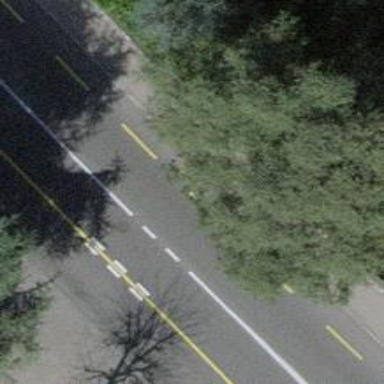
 there is shared lane for cyclists and buses on the right side."